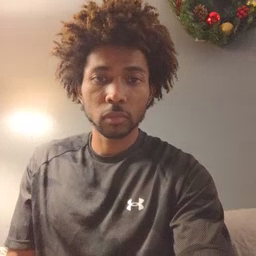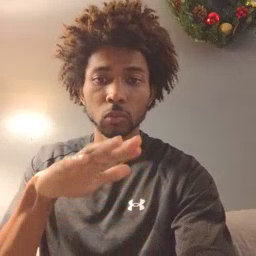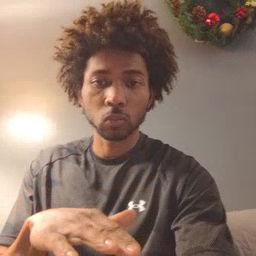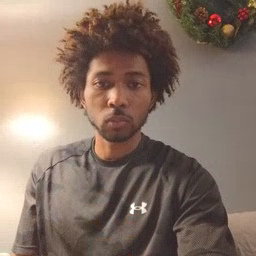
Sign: on